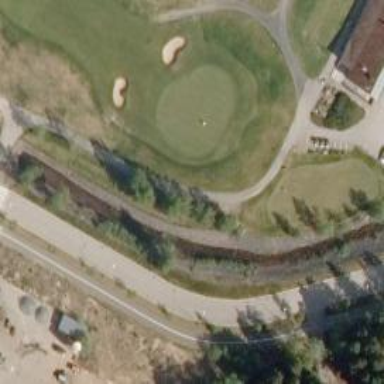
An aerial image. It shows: Asphalt path suitable for Nordic skiing. The path is used as classic and skating route and is connected to golf course.